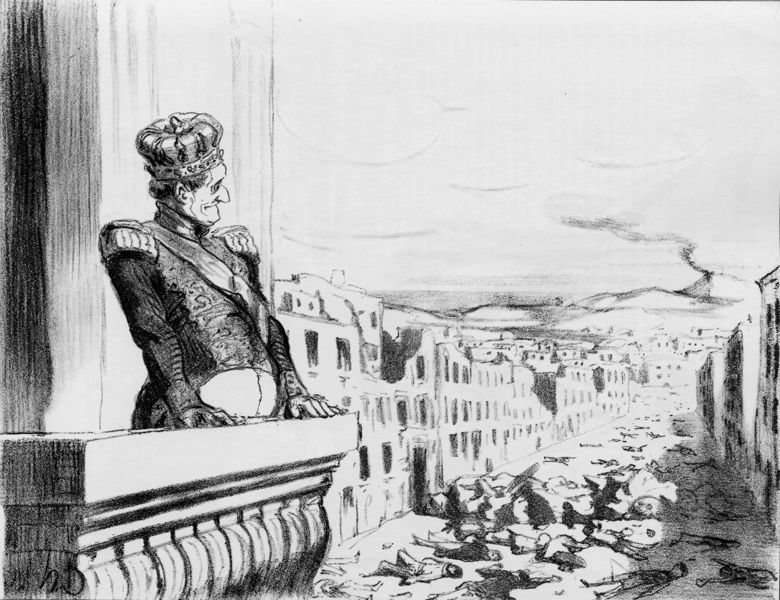
Titel: Le roi de Naples. "Je vois avec satisfaction que tout commence à être parfaitement tranquille dans ma bonne ville de Naples", Der König von Neapel: "Ich sehe mit Befriedigung, dass in meiner guten Stadt Neapel allmählich alles wieder vollkommen ruhig wird"
Künstler: Honoré Daumier
Institution: Sammlung nicht angegeben
Schlagwörter: berg, hand, himmel, kampf, mann, schatten, weiß, wolken, fluss, landschaft, menschen, stadt, fenster, frankreich, grau, hell, hintergrund, licht, nase, profil, schwarz, strasse, tür, zeichnung, ausblick, blick, gebäude, haus, weg, alt, jacke, kragen, tod, tot, hände, horizont, häuser, brüstung, qualm, rauch, krone, schärpe, aussicht, balkon, lächeln, spanien, papier, liegen, fassade, gasse, italien, berge, dächer, grafik, graphik, ausdruck, dampf, krieg, zerstörung, kaiser, könig, soldaten, karikatur, draussen, bauch, liegend, aufstützen, schneise, betrachter, ruine, balustrade, bomben, vulkan, kohle, druck, komik, stich, lithografie, hakennase, humor, ironie, karrikatur, kritik, revolution, satire, schwarzweiß, uniform, leichen, tote, volk, epauletten, bleistift, napoleon, ruinen, scherpe, schulterklappen, herrscher, sieg, lustig, daumier, grinsen, kaputt, mauern, prinz, zerstört, opfer, ausbruch, vesuv, bauwerk, häuserzeile, handzeichnung, terror, spannen, barrikaden, zufrieden, baracken, abstützend, barikaden, leichenmeer, überheblichkeit, vu, zestört, lkan, zerstört#